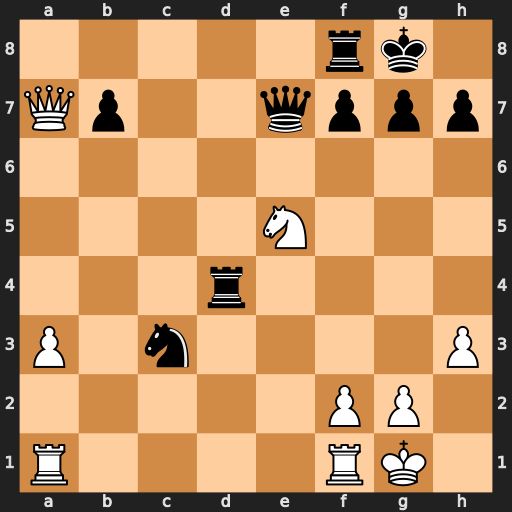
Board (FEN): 5rk1/Qp2qppp/8/4N3/3r4/P1n4P/5PP1/R4RK1
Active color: w
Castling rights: -
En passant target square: -
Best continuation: Nc6 Ne2+ Kh1 Qe4 Nxd4